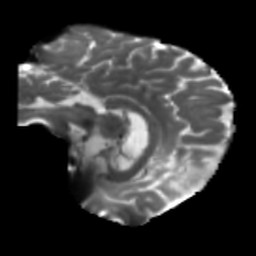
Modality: T2w
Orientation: sagittal
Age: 58
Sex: female
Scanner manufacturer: siemens
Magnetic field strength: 3 T
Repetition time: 5.25 s
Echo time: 0.08 s